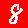
Digit: 8